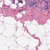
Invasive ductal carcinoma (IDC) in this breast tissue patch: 0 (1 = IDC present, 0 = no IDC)